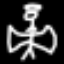
Label: angel